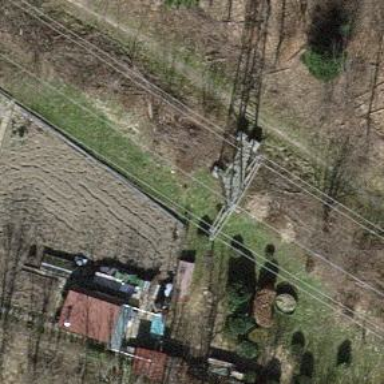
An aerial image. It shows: Power tower.